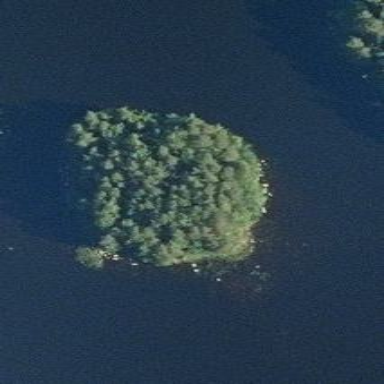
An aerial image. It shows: Islet.